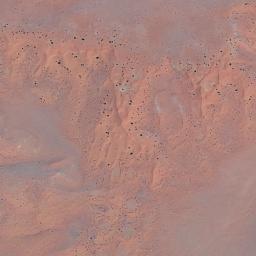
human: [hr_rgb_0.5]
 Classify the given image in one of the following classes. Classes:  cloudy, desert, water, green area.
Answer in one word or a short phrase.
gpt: desert